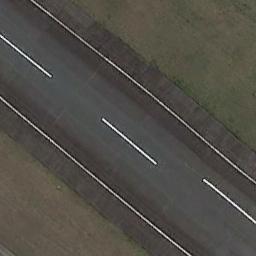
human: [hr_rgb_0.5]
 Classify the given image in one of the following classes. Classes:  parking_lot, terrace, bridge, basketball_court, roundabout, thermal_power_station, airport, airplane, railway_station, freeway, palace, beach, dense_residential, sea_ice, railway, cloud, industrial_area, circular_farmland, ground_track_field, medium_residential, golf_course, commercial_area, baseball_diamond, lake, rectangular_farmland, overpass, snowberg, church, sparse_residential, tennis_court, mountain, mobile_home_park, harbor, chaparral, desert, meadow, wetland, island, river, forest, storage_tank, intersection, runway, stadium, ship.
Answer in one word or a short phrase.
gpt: runway